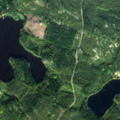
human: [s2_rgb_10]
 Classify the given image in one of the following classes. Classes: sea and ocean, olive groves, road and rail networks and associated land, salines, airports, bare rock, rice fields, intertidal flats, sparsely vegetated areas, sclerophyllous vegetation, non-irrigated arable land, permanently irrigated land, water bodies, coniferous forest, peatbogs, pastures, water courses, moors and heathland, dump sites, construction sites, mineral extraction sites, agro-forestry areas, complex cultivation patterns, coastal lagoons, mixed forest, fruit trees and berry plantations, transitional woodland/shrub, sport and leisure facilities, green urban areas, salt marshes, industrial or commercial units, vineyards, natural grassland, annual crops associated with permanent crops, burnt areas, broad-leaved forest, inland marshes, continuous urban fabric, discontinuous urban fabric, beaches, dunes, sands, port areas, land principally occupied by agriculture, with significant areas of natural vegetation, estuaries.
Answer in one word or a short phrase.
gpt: coniferous forest, mixed forest, water bodies